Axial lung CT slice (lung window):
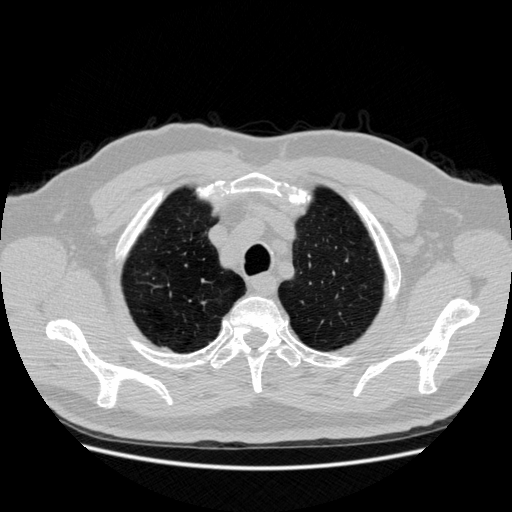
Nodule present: no